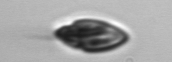
Label: Katodinium_or_Torodinium